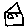
Label: house